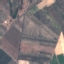
Land use / land cover: PermanentCrop